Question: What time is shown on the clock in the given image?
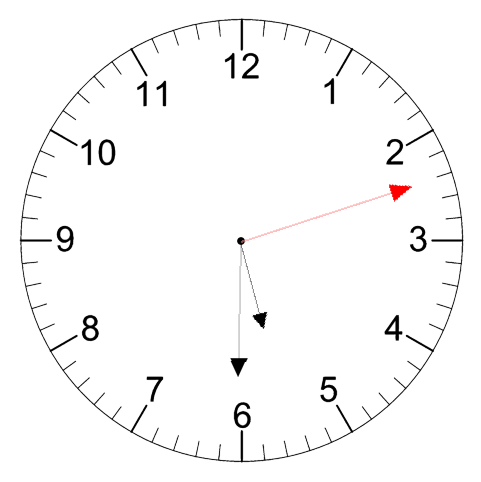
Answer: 05:30:12